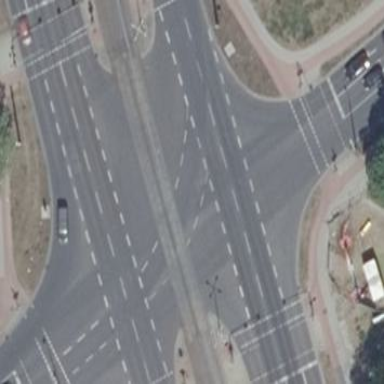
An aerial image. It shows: Junction.